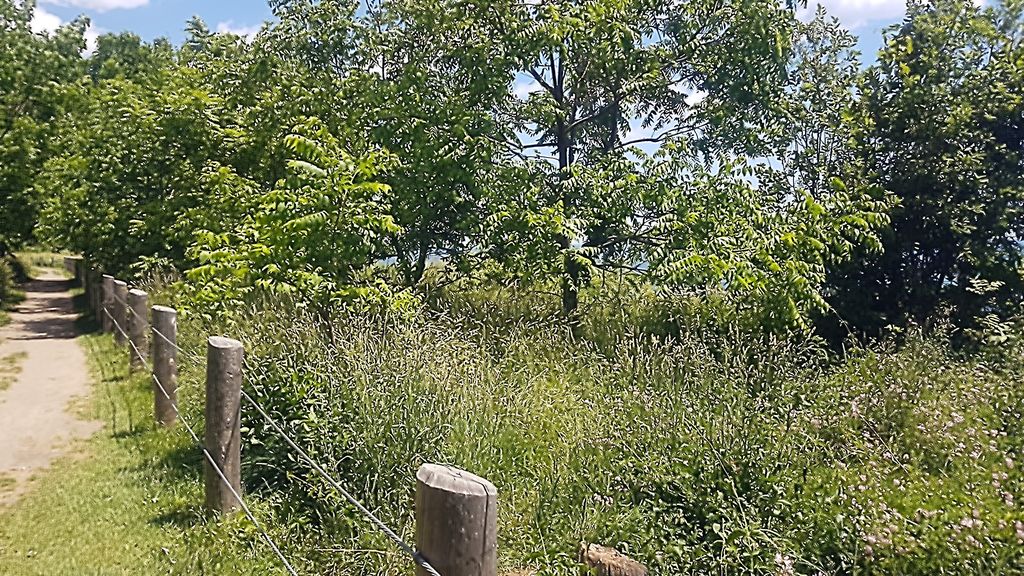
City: toronto